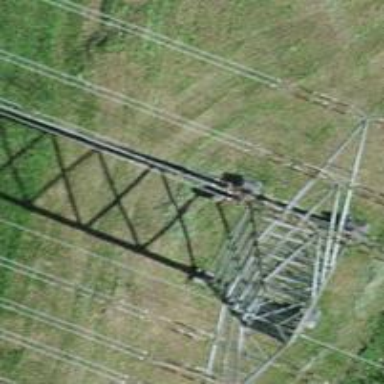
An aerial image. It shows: Power tower.